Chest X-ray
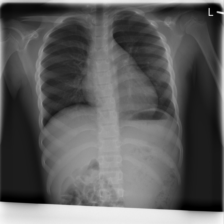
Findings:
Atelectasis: negative
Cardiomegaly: negative
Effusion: negative
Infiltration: negative
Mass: negative
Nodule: negative
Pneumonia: negative
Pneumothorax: negative
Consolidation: negative
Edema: negative
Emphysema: negative
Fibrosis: negative
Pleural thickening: negative
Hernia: negative